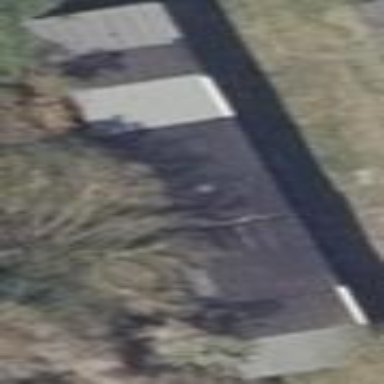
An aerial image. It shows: Garage.